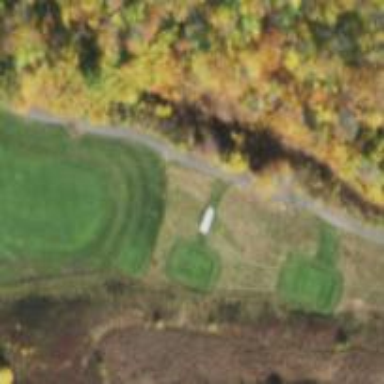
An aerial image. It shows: Service road used as golf cart path.